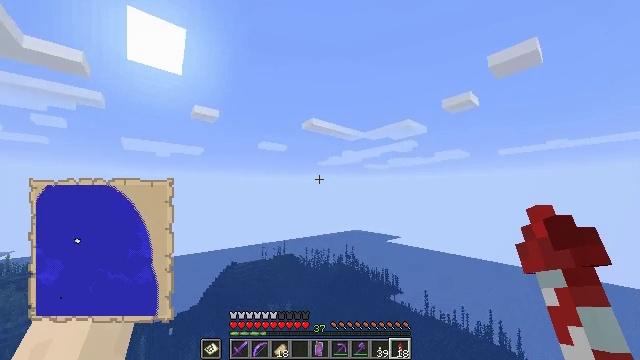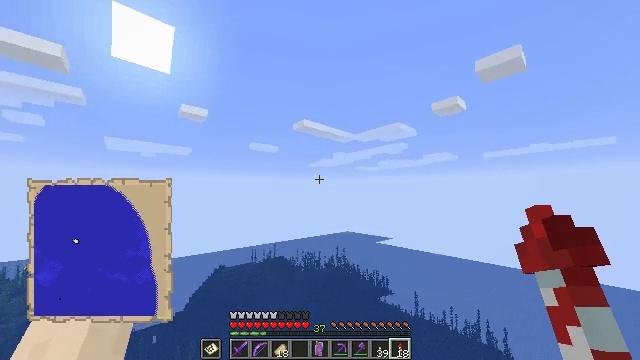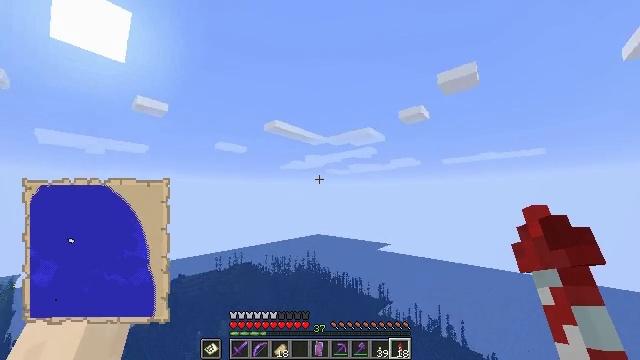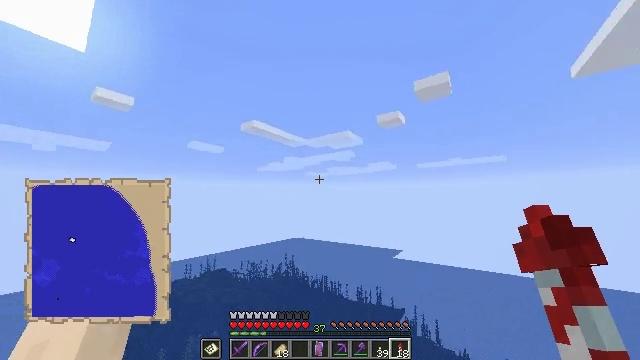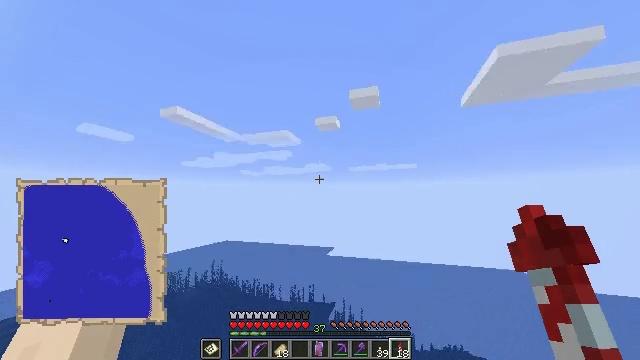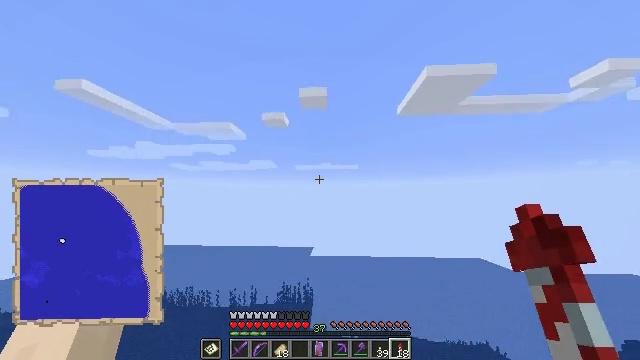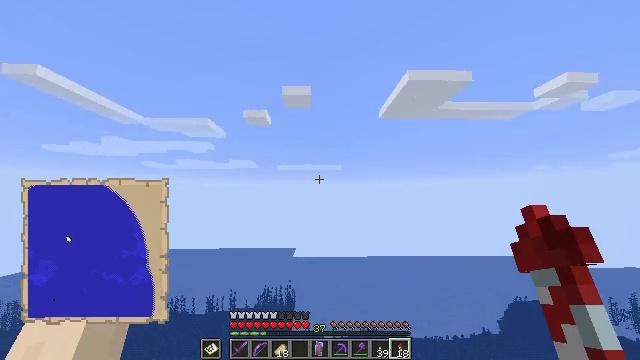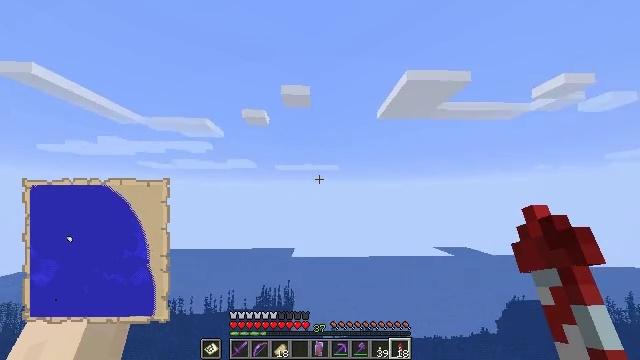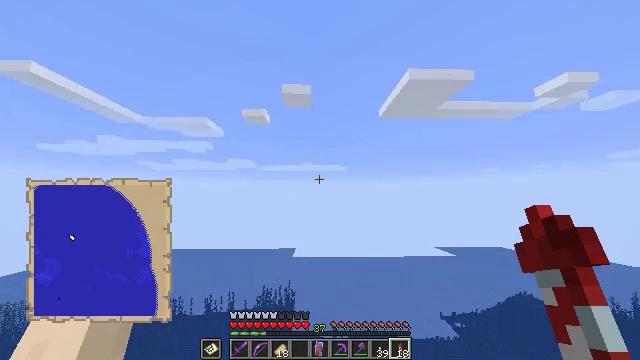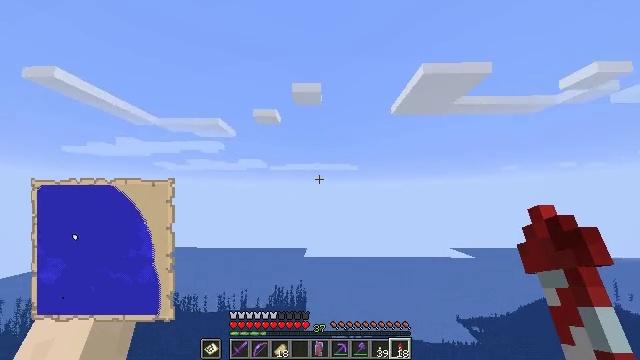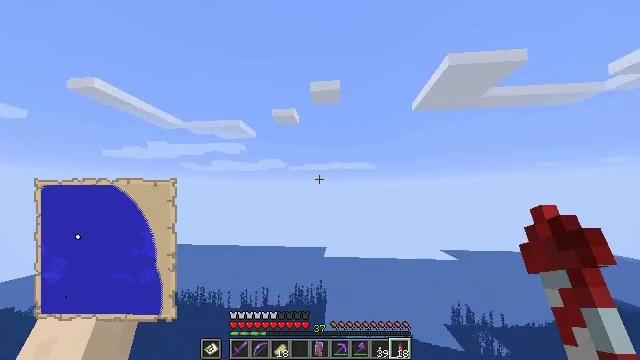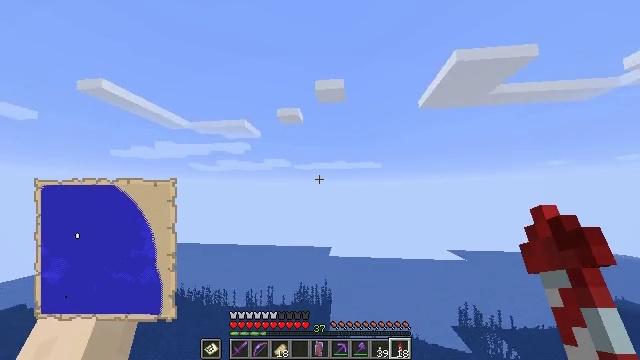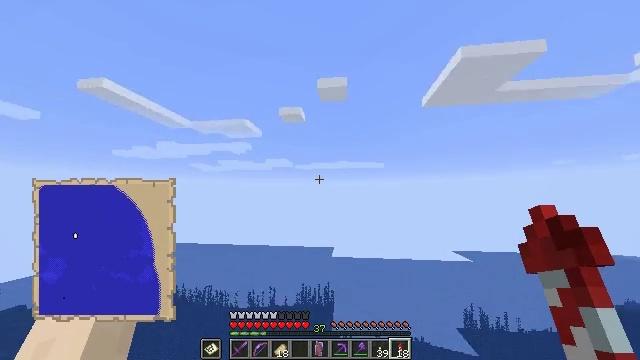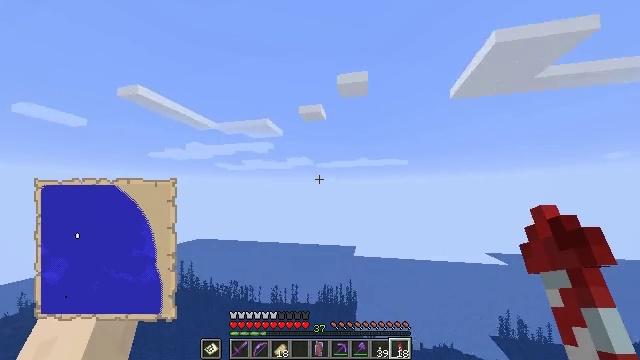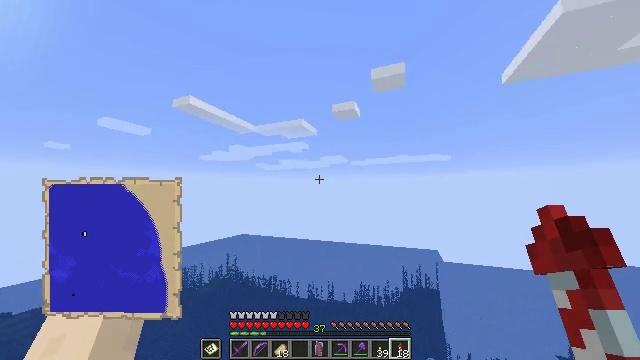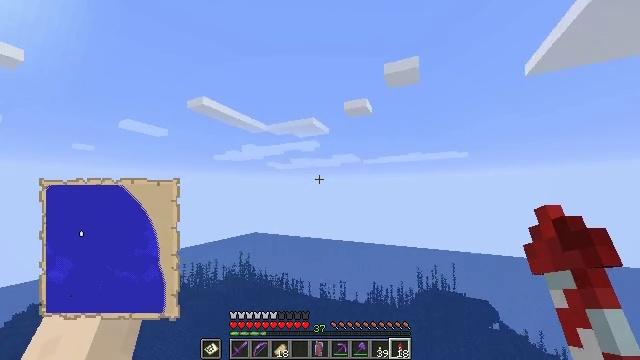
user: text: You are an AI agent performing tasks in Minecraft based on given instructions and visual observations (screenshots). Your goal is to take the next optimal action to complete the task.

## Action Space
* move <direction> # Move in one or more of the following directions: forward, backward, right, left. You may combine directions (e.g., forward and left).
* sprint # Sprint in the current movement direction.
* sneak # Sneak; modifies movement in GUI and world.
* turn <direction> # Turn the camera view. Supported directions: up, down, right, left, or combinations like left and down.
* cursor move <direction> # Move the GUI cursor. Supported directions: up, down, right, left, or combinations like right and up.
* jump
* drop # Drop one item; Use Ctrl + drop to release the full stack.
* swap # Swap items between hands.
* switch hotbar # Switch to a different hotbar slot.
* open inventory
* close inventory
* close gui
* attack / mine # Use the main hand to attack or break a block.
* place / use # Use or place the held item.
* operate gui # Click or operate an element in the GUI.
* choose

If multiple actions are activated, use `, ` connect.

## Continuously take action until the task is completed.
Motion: motion action
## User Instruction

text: Craft the filled map using your resources.
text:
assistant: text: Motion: move forward, sprint, turn right
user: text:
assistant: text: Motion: move forward, sprint, turn right
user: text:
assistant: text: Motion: move forward, sprint, turn right
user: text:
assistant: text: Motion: move forward, sprint, turn right
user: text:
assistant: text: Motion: move forward, sprint, turn right
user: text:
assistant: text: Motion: move forward, sprint, turn right
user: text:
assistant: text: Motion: move forward, sprint
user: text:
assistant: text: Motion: move forward, sprint
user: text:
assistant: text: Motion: move forward, sprint, turn left
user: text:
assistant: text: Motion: move forward, sprint, turn left
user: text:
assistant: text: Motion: move forward, sprint, turn left
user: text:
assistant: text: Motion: move forward, sprint
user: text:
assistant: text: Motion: move forward, sprint, turn left
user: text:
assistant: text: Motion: move forward, sprint, turn left
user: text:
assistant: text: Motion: move forward, sprint, turn left
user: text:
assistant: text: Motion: move forward, sprint, turn left
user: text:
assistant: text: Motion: move forward, sprint
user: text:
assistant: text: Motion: move forward, sprint
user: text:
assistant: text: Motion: move forward, sprint
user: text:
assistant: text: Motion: move forward, sprint
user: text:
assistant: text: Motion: move forward, sprint
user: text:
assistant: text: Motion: move forward, sprint
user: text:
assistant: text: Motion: move forward, sprint
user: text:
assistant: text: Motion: move forward, sprint
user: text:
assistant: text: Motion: move forward, sprint, turn left
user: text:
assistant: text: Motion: move forward, sprint
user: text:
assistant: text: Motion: move forward, sprint
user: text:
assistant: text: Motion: move forward, sprint
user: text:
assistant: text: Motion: move forward, sprint
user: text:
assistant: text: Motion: move forward, sprint